Interaction volume radius: 5 \u00c5
Interaction volume height: 15 \u00c5
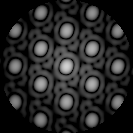
Disorder parameter: 0.005879